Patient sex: M
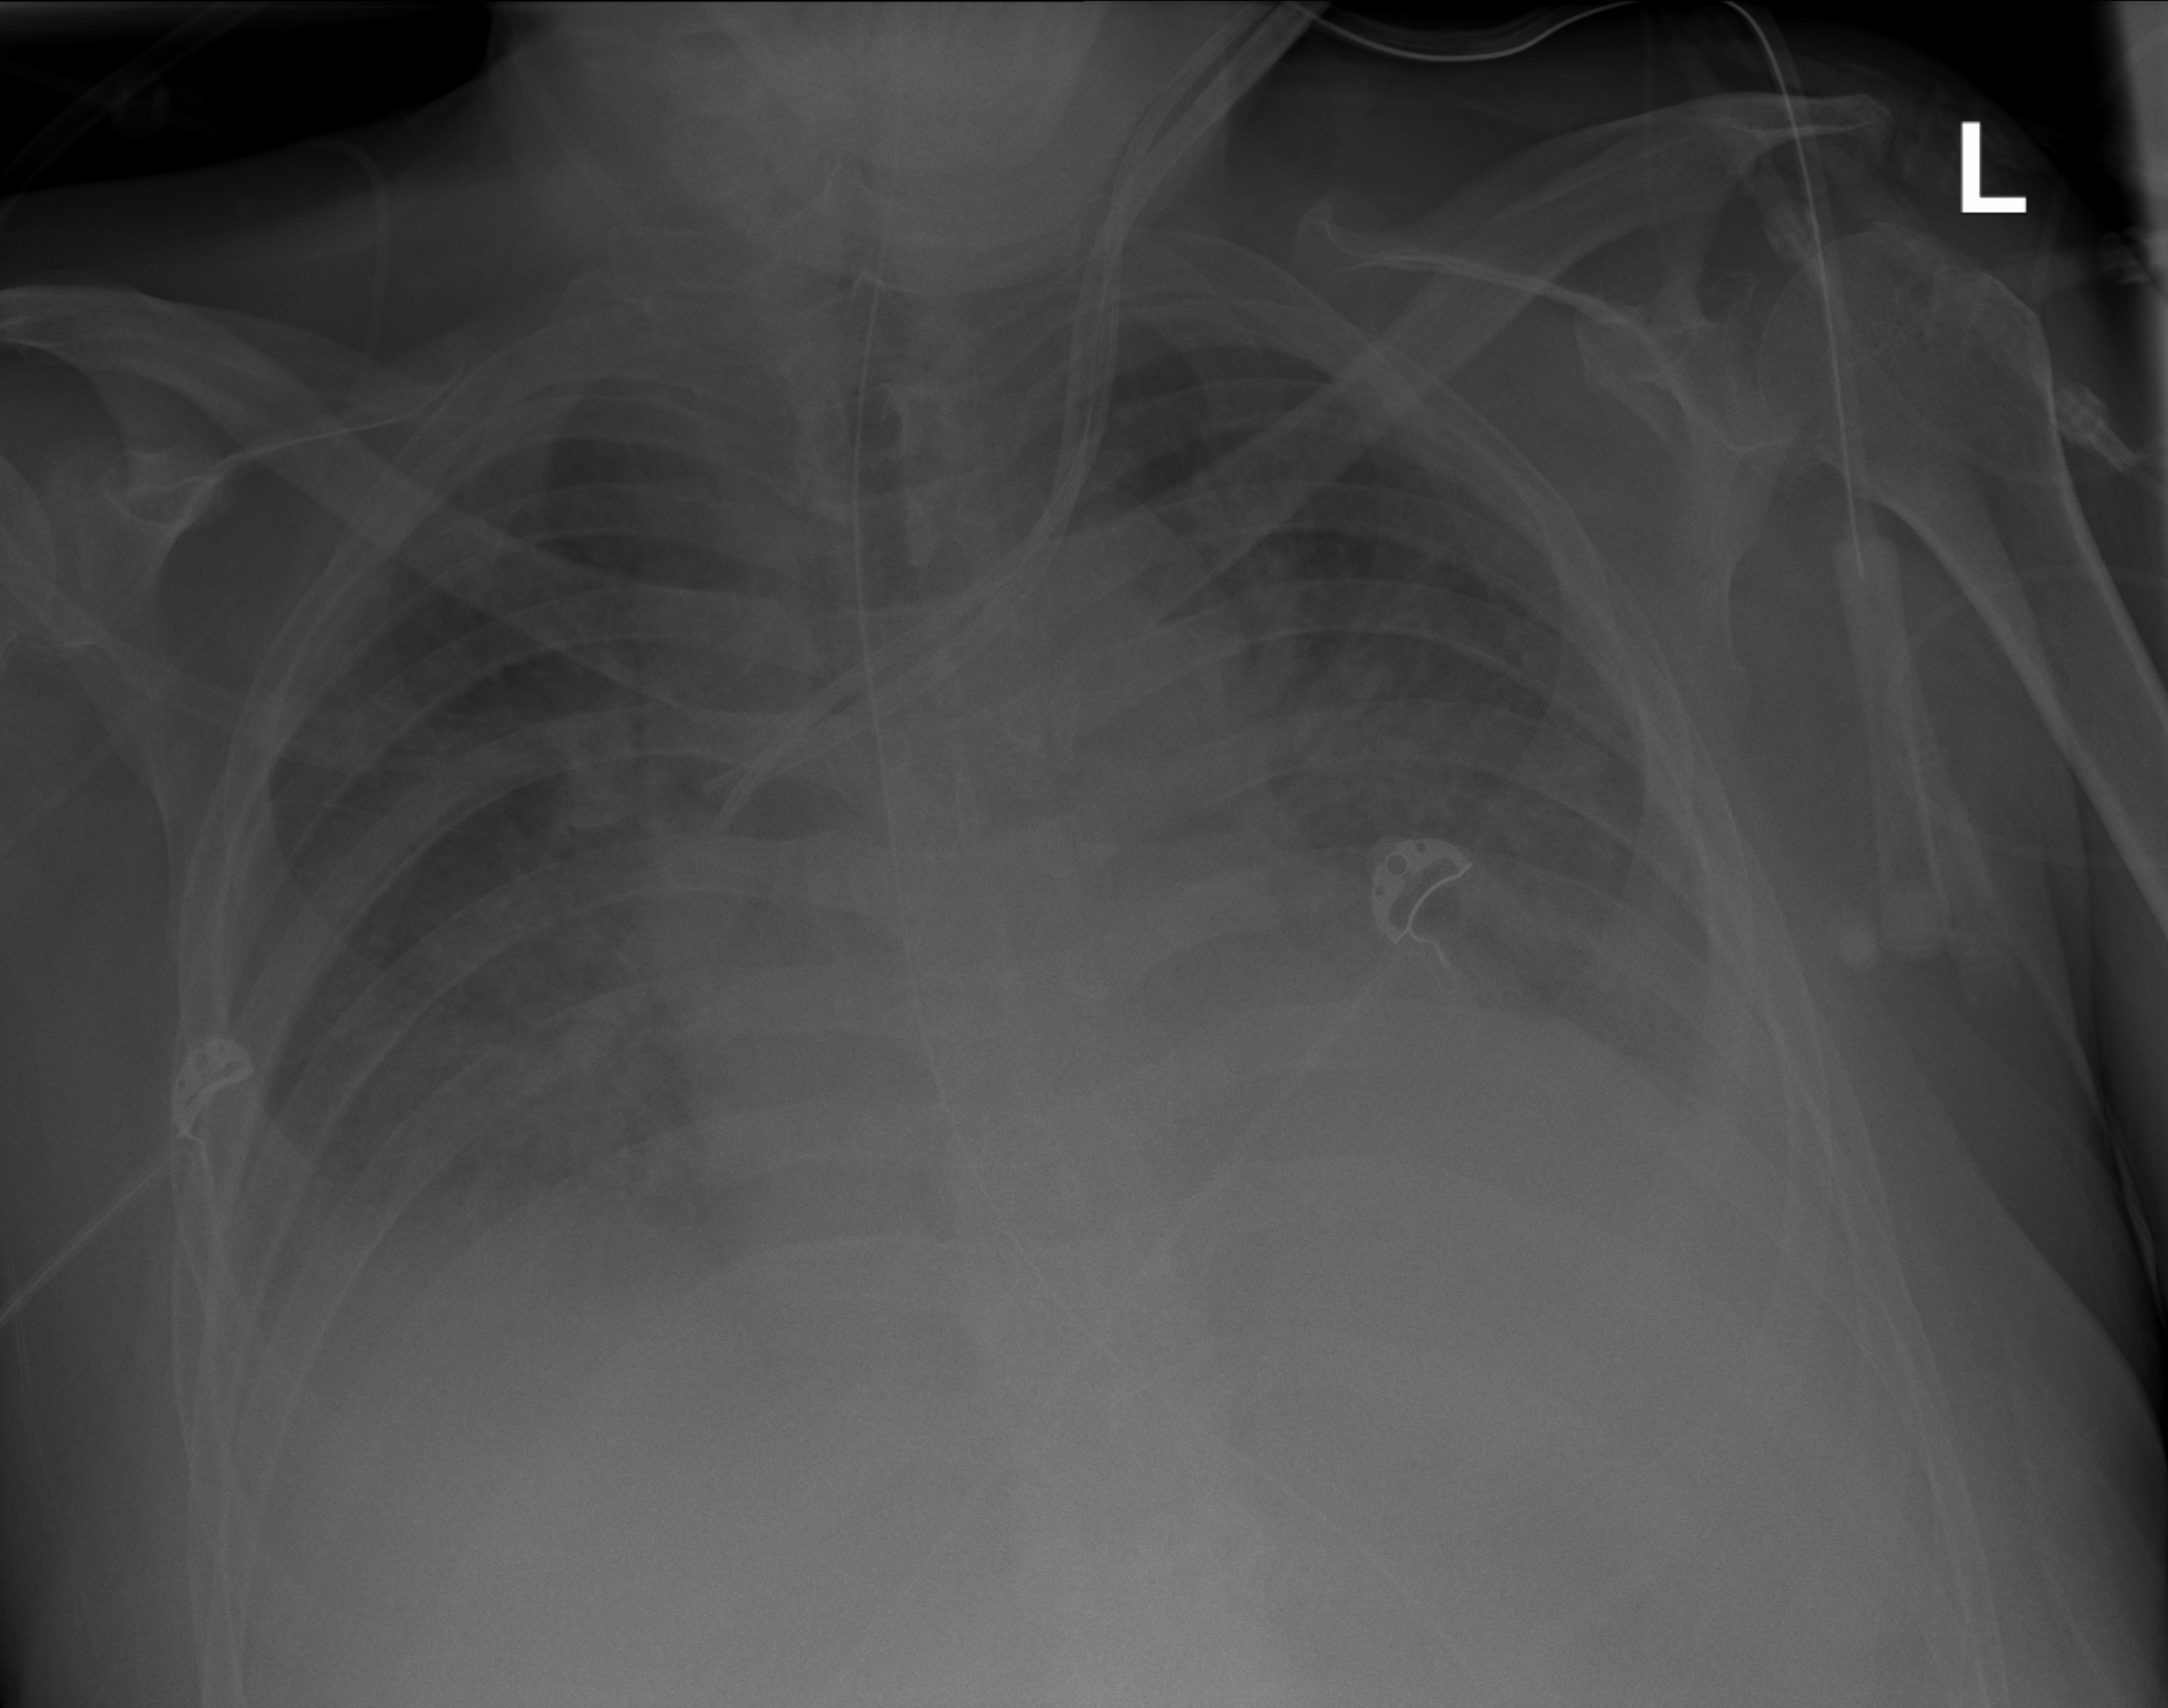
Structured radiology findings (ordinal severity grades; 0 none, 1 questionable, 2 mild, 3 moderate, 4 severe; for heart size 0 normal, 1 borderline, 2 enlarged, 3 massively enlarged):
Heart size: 2
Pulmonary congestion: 2
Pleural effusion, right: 2
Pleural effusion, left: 2
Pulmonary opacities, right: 0
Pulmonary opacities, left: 0
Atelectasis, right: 2
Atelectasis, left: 2